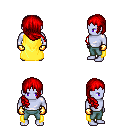
a pixel art fantasy rpg character, male body template, dark elf, purple skin, yellow cape, teal pants, red right-swept hairstyle, gold gloves, four views (front, back, left, right), 2x2 character sprite sheet, small pixel art, hard edges, no anti-aliasing